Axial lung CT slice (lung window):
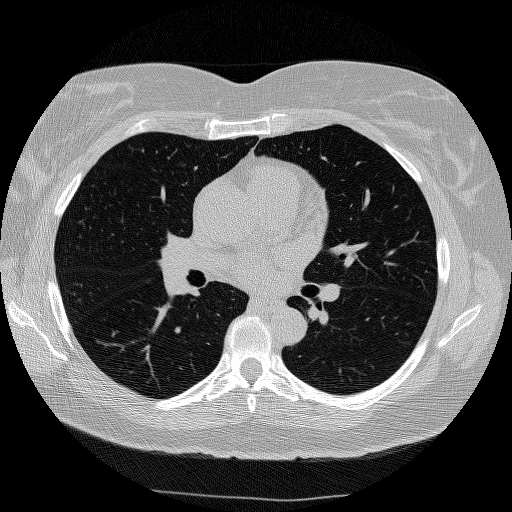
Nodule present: no